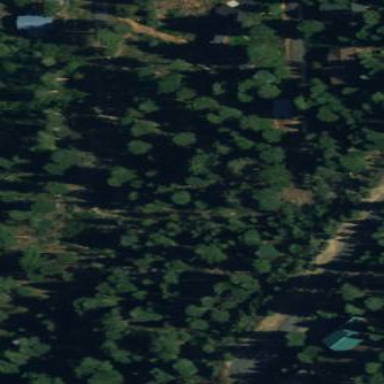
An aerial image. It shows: Forest with evergreen needle-leaved trees.